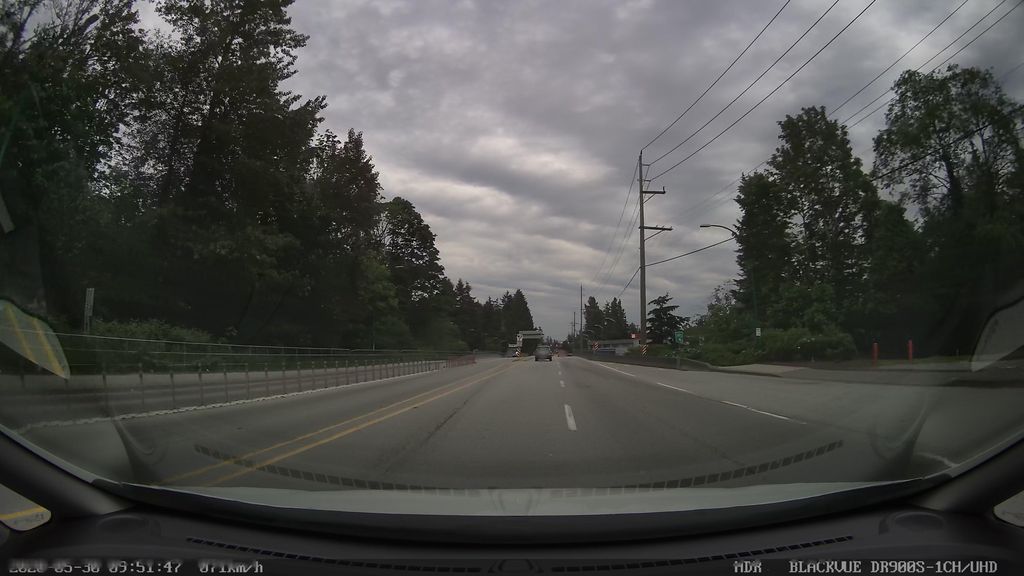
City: vancouver